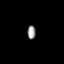
Tissue: prostate
Cell type: Fibroblasts
Senescence score: 0.6845
Nuclear area (px): 110
Mean DAPI intensity: 153.182